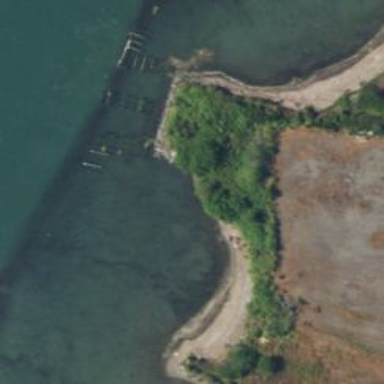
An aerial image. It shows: Ruined pier made by man.